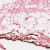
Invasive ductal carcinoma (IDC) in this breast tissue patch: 0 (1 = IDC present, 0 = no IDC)